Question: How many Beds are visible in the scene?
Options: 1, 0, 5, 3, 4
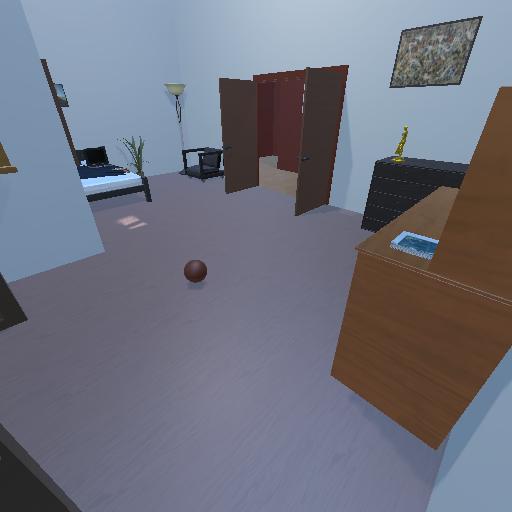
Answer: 1